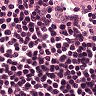
Metastatic tissue present: no